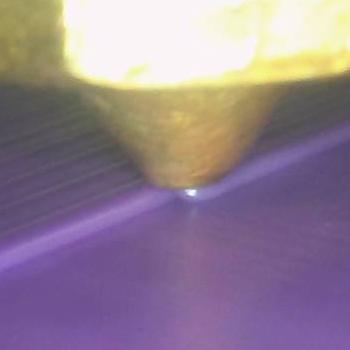
Flow rate: 127%